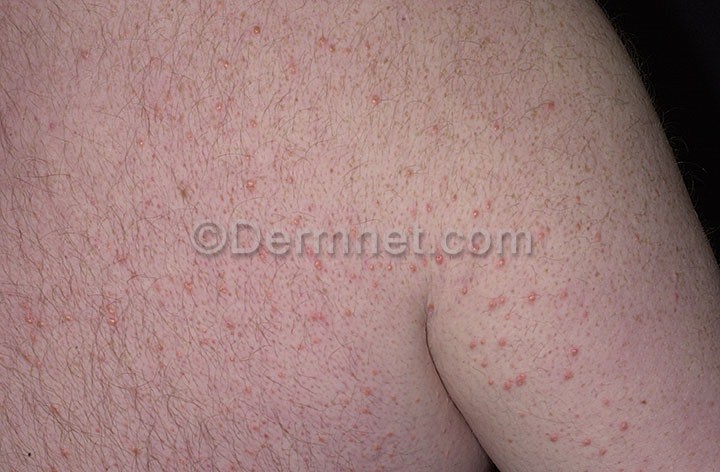
Disease: Systemic Disease